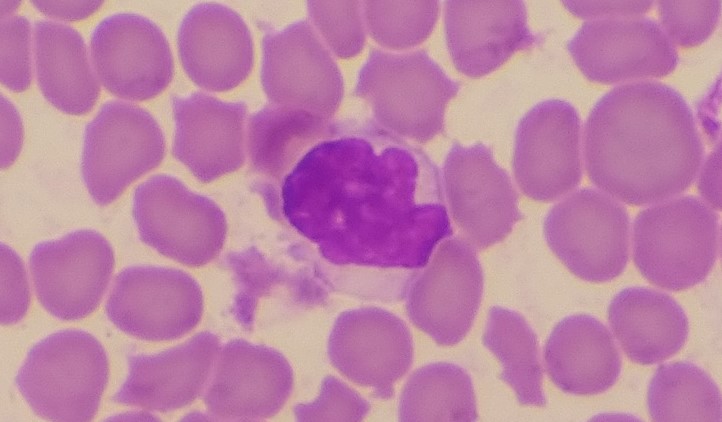
White blood cell type: Lymphocyte